RGB frame:
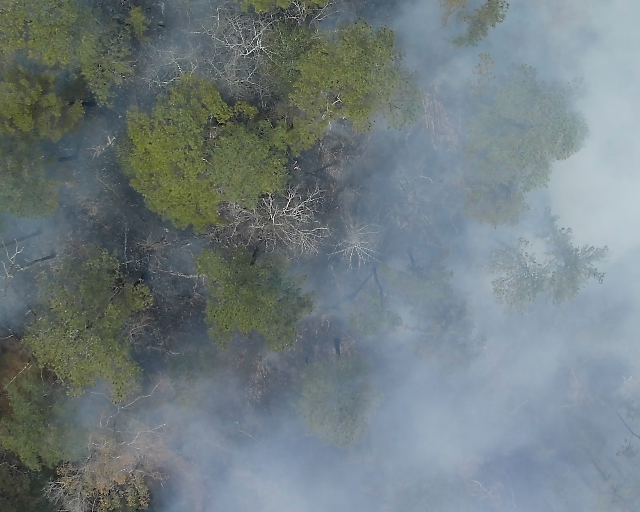
Thermal frame:
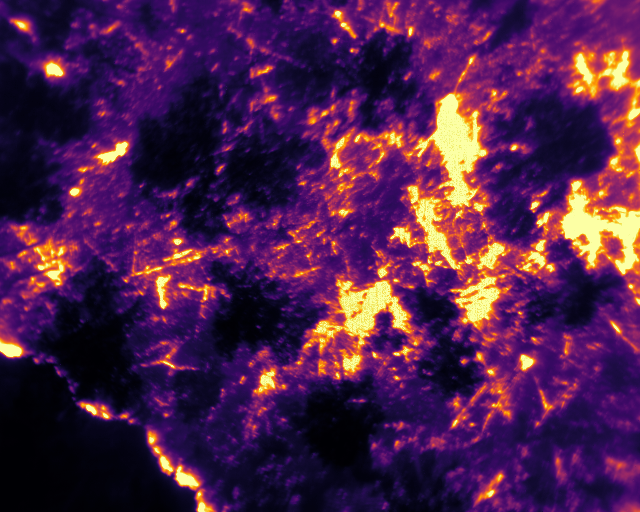
Captured: 2026-02-26 03:09:16
Pixels at or above 80 °C: 94555 (fraction of frame: 0.2886)